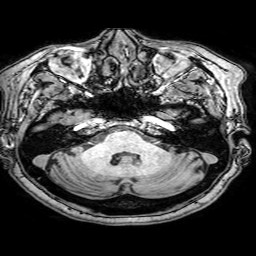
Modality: T1w
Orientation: coronal
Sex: female
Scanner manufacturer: philips
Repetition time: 0.008266 s
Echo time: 0.00384 s